Question: I have the following script, it reads from users.txt the first and second fields and uses them to generate the username and password and creates the accounts for each line. the problem is that the script is only creating accounts for the first 2 lines and not for the rest

'''
#!/bin/bash
FILE=/home/knoppix/users.txt
USERSH=/bin/bash
while IFS=":" read GECOS USRGRP ; do
groupadd -f $USRGRP
USERNM="u$(cat /dev/urandom| tr -dc '0-9' | fold -w 6| head -n 1)"
USERPW=$(cat /dev/urandom| tr -dc 'a-zA-Z0-9' | fold -w 6| head -n 1)
useradd $USERNM -p $USERPW -g $USRGRP -c "$GECOS,$USRGRP" -d $HOME/$USERNM -s $USERSH -m
ACCNT=$(grep $USRNM /etc/passwd)
echo "${tgrn}Account creation successful!${tr}"
echo "$ACCNT"
echo "Credentials"
echo "${tred}Username:${tr} $USERNM ${tred}Password:${tr} $USERPW"
echo
done < $FILE
'''
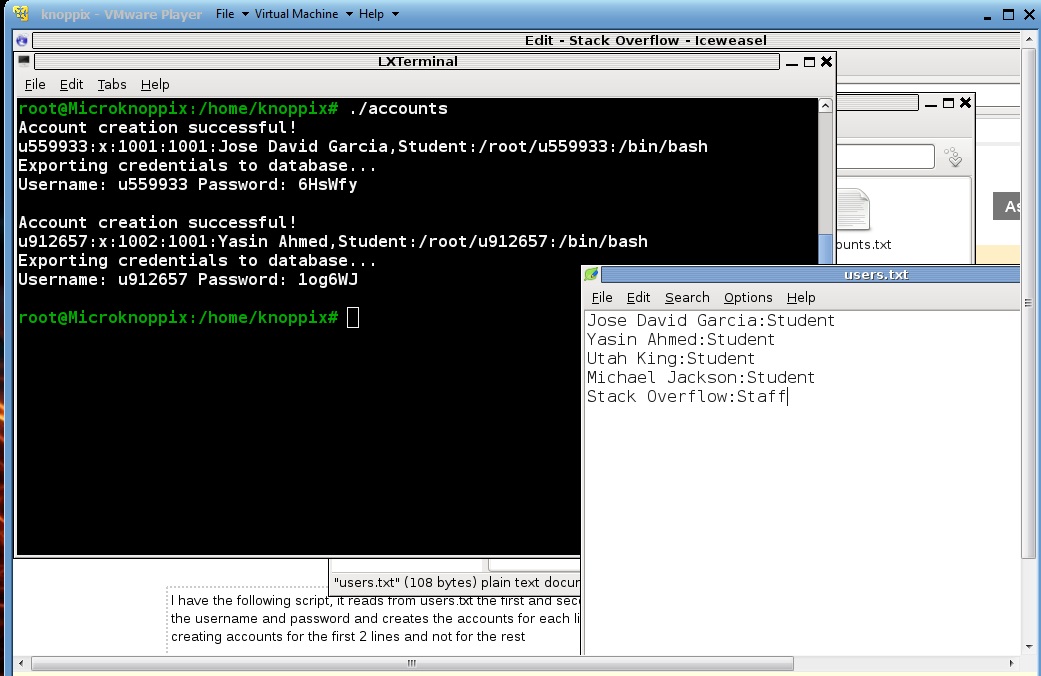
Answer: '''
#!/bin/bash
while IFS=: read GECOS USRGRP; do
# your groupadd and useradd commands here
done < /home/knoppix/users.txt
'''